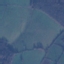
Label: Pasture